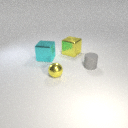
small gray rubber cylinder to the right of small yellow metal sphere